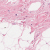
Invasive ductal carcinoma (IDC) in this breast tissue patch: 0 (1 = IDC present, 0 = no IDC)